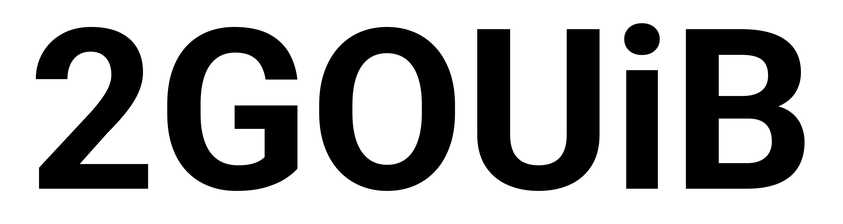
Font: Roboto_Bold